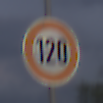
Verkehrszeichen: Geschwindigkeit120
Umgebung: Outdoor, Urban
Tageszeit: SunriseSunset
Wetter: PartlyCloudy
Licht: Natural
Jahreszeit: NotSpecified
Kontrast: LowContrast